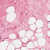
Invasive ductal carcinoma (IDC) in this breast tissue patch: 0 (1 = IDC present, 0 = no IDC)